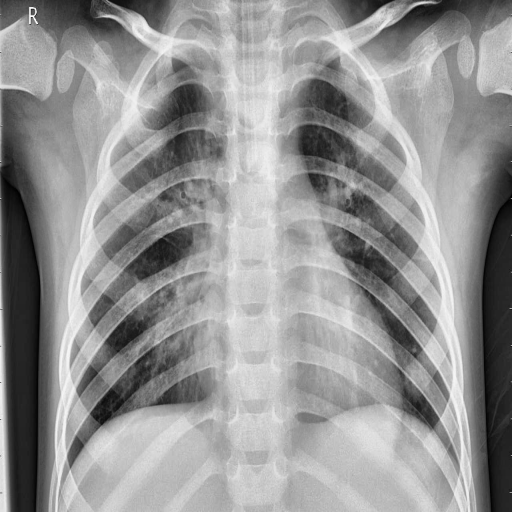
Finding: PNEUMONIA